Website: macys
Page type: billing-address
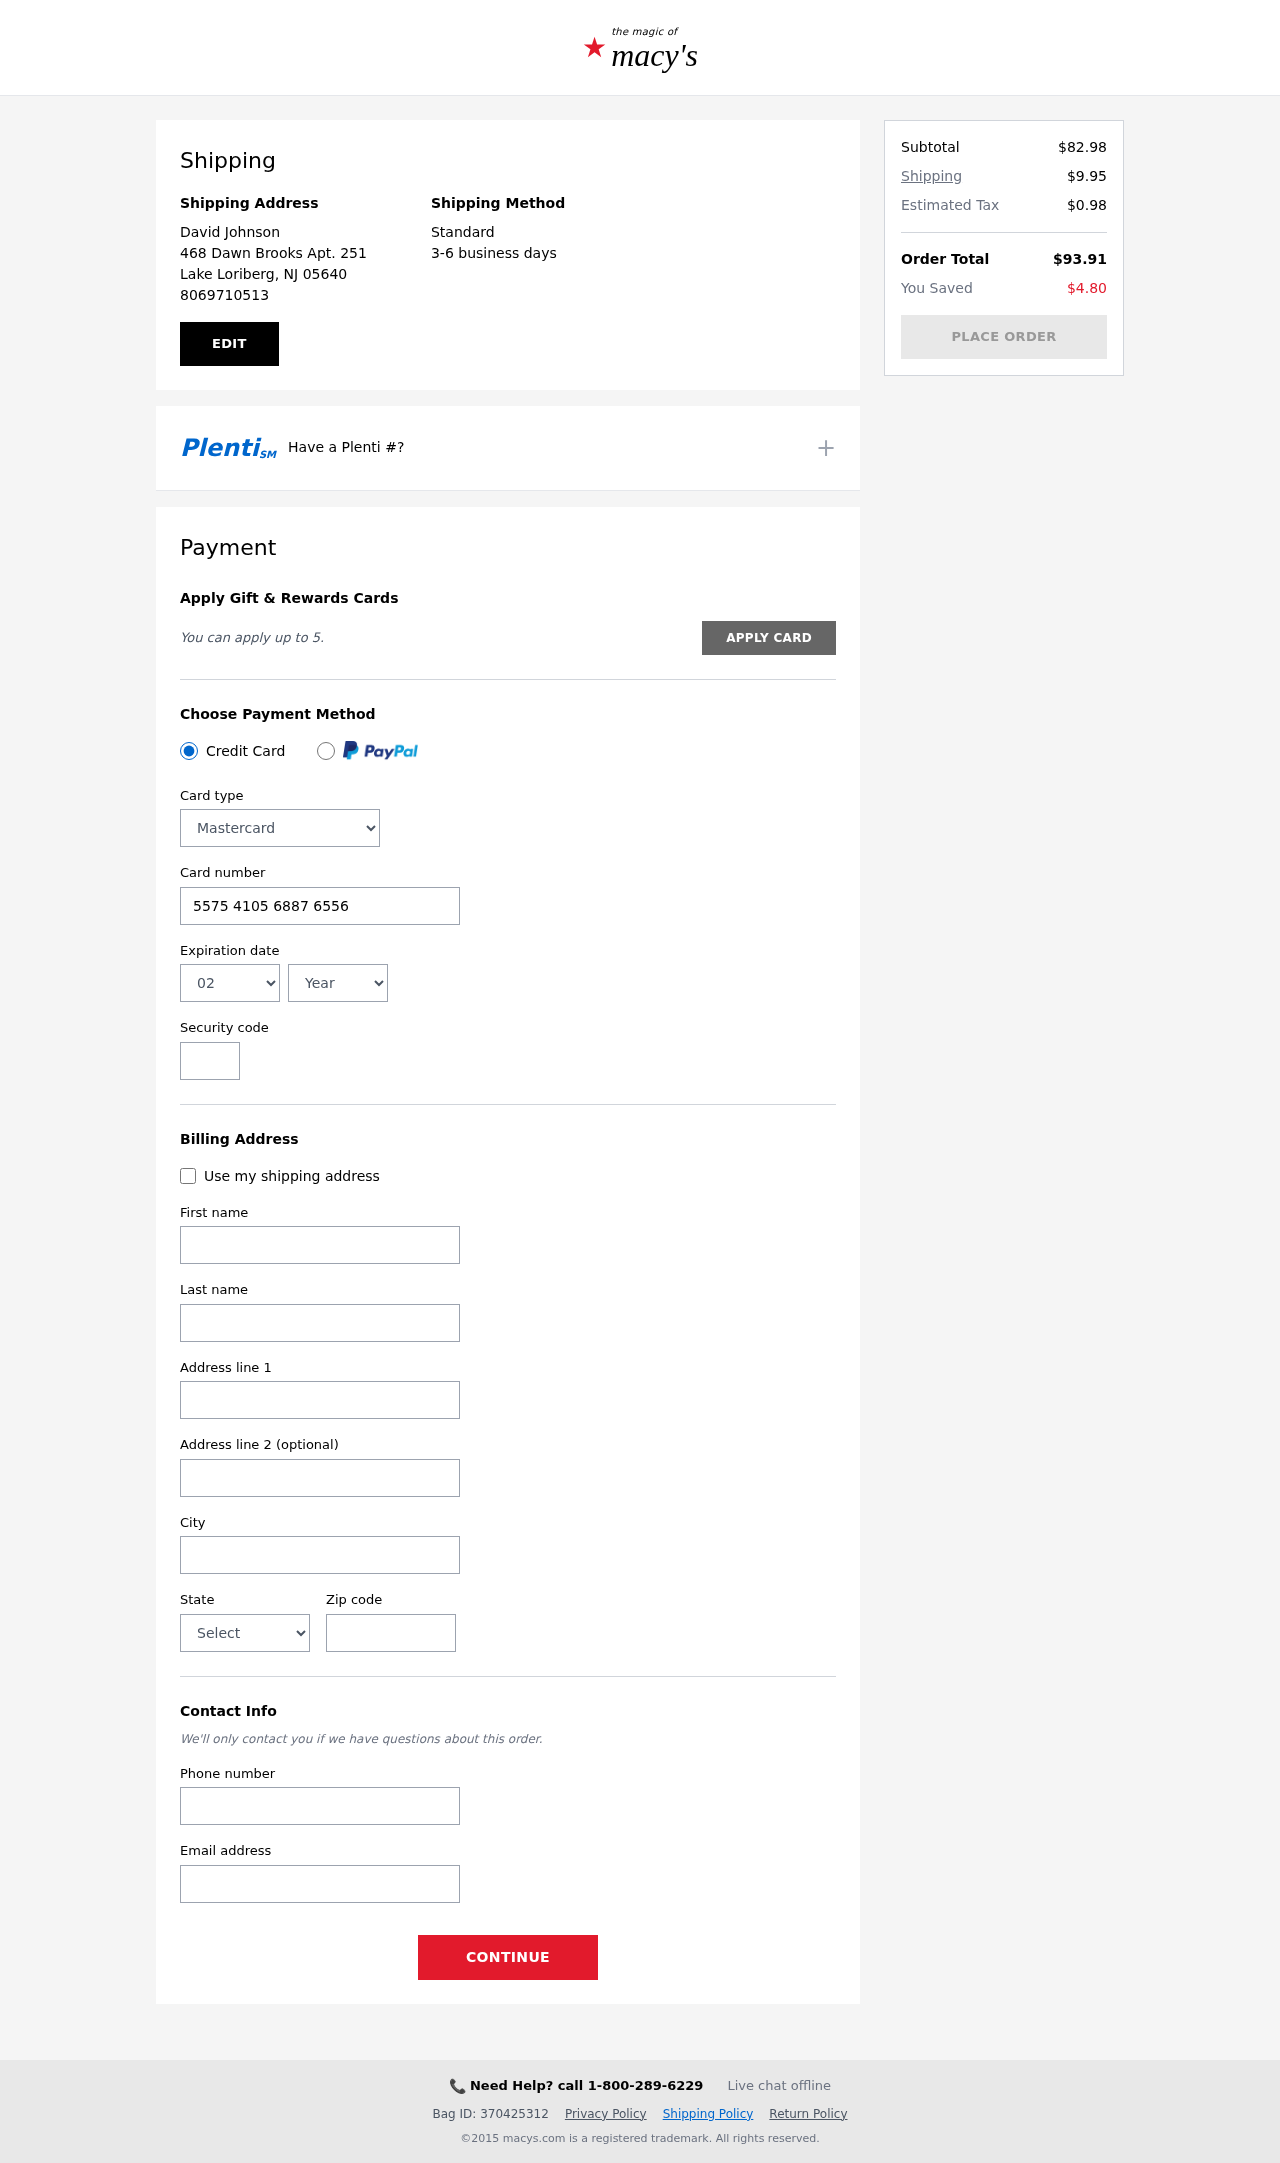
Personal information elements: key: PII_CARD_CVV
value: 991
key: PII_CARD_EXPIRY_MONTH
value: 02
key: PII_CARD_EXPIRY_YEAR
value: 26
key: PII_CARD_NUMBER
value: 5575 4105 6887 6556
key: PII_CARD_TYPE
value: Mastercard
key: PII_CITY
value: Lake Loriberg
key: PII_CITY_STATE_ZIP
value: Lake Loriberg, NJ 05640
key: PII_EMAIL
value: david.johnson@gmail.com
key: PII_FIRSTNAME
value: David
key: PII_FULLNAME
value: David Johnson
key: PII_LASTNAME
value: Johnson
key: PII_PHONE
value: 8069710513
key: PII_POSTCODE
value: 05640
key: PII_STATE
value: New Jersey
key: PII_STREET
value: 468 Dawn Brooks Apt. 251
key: PII_STREET2
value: Apt. 614
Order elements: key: ORDER_SUBTOTAL
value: $82.98
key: ORDER_SHIPPING_COST
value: $9.95
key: ORDER_TAX
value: $0.98
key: ORDER_TOTAL
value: $93.91
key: ORDER_SAVINGS
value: $4.80